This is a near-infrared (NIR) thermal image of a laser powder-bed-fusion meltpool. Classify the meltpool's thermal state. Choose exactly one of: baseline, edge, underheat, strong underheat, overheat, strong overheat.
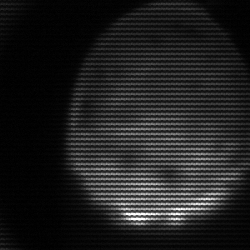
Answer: edge